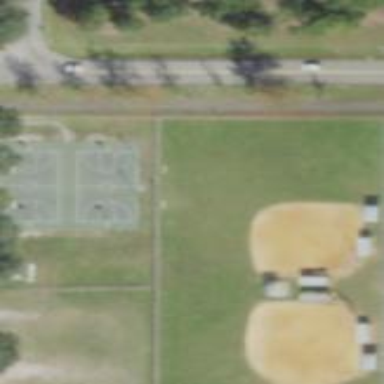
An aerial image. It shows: Baseball pitch for leisure land.